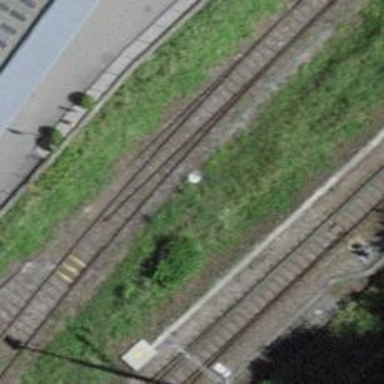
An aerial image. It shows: Rail spur service.